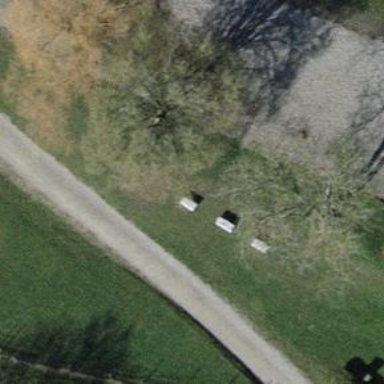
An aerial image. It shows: Concrete bench.